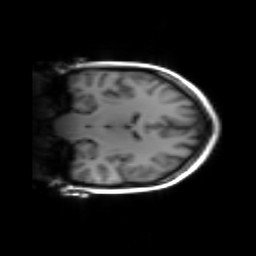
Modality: inplaneT1
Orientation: coronal
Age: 28
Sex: female
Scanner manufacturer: siemens
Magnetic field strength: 3 T
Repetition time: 1.2 s
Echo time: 0.00251 s